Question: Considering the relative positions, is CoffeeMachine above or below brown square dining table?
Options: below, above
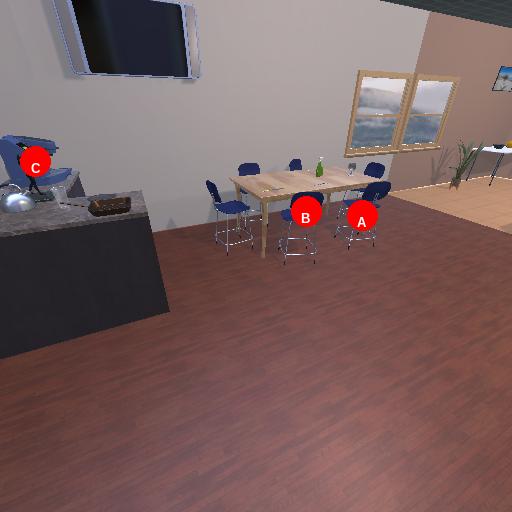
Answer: below